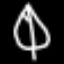
Label: leaf